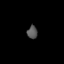
Tissue: lung
Cell type: Endothelial cells
Senescence score: 0.548
Nuclear area (px): 130
Mean DAPI intensity: 85.592